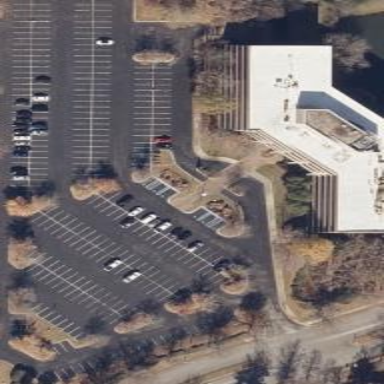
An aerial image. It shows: Commercial building.